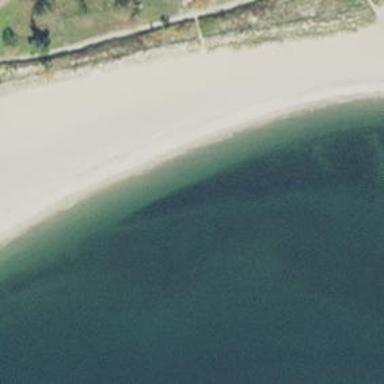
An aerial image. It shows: Scenic beach with natural beauty.